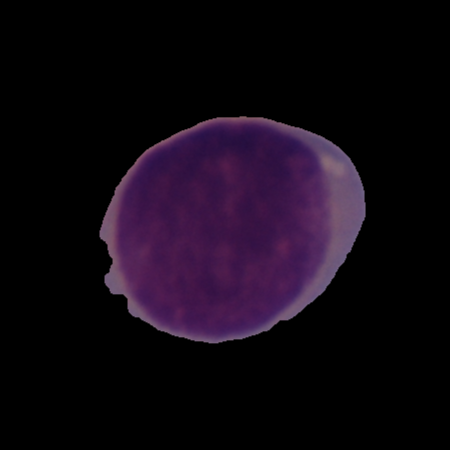
Label: cancer